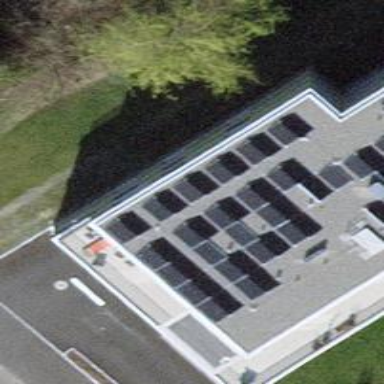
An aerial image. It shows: Solar power generator with photovoltaic panels.